【题型】填空题　【知识点】平面几何　【难度】easy
如图，矩形 \(ABCD\) 中，\(E\) 为 \(BC\) 中点，\(AE\) 与 \(BD\) 交于点 \(F\)，若将 \(\overrightarrow{AB} = \vec{a}\)，\(\overrightarrow{AD} = \vec{b}\) 作为平面向量的一个基，则向量 \(\overrightarrow{AF}\) 可表示为 \underline{\quad\quad}（用 \(\vec{a}\)、\(\vec{b}\) 表示）

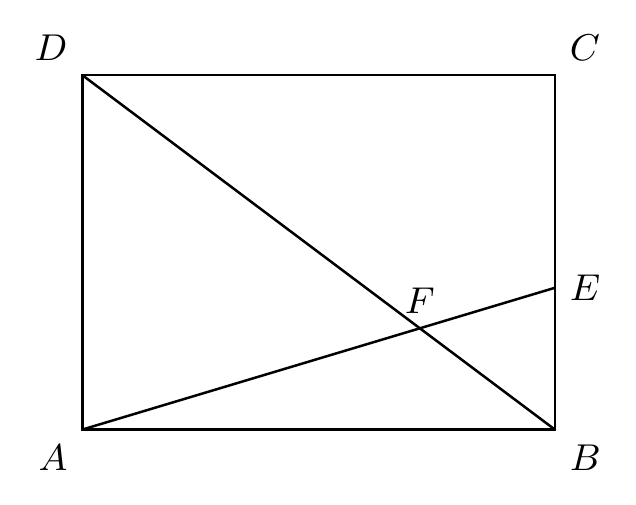
【解答】
\pagestyle{empty}
\noindent
【答案】\(\dfrac{1}{3}\vec{b} + \dfrac{2}{3}\vec{a}\)

【分析】先利用平行线的性质求出 \(\dfrac{AF}{EF}\)，进而利用向量的线性运算求解即可.

【解析】由已知 \(AD \parallel BE\)，

则 \(\dfrac{AF}{EF} = \dfrac{AD}{BE} = 2\)，

所以 \(AF = \dfrac{2}{3}AE\)，

所以 \(\overrightarrow{AF} = \dfrac{2}{3}\overrightarrow{AE} = \dfrac{2}{3}\left(\dfrac{1}{2}\overrightarrow{AD} + \overrightarrow{AB}\right) = \dfrac{1}{3}\vec{b} + \dfrac{2}{3}\vec{a}\).

故答案为：\(\dfrac{1}{3}\vec{b} + \dfrac{2}{3}\vec{a}\).